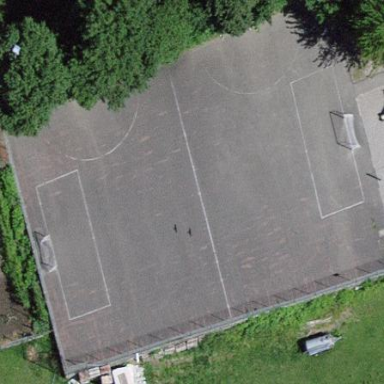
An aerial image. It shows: Multi-sport pitch for leisure and various sports activities.